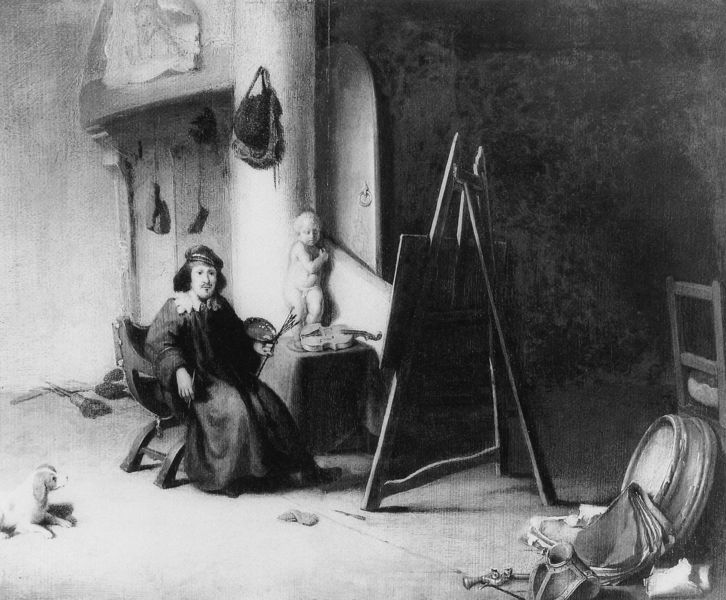
Titel: Maler in seinem Atelier
Künstler: Jacob van Spreeuwen
Schlagwörter: gemälde, mann, umhang, hut, raum, stuhl, stühle, säule, tisch, tür, zeichnung, hund, malerei, mütze, bild, innenraum, figur, interieur, mantel, sessel, sitzend, kind, genre, engel, putte, putto, leer, musikinstrument, atelier, maler, staffelei, schwarz-weiß, radierung, leinwand, fass, tasche, palette, pinsel, rüstung, geige, violine, tierdarstellung, karg, kund, stafflei, schaufel, gegenstände, mahler, n, armer maler, knabenputto